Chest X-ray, PA view. Patient: 45 years old, sex F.
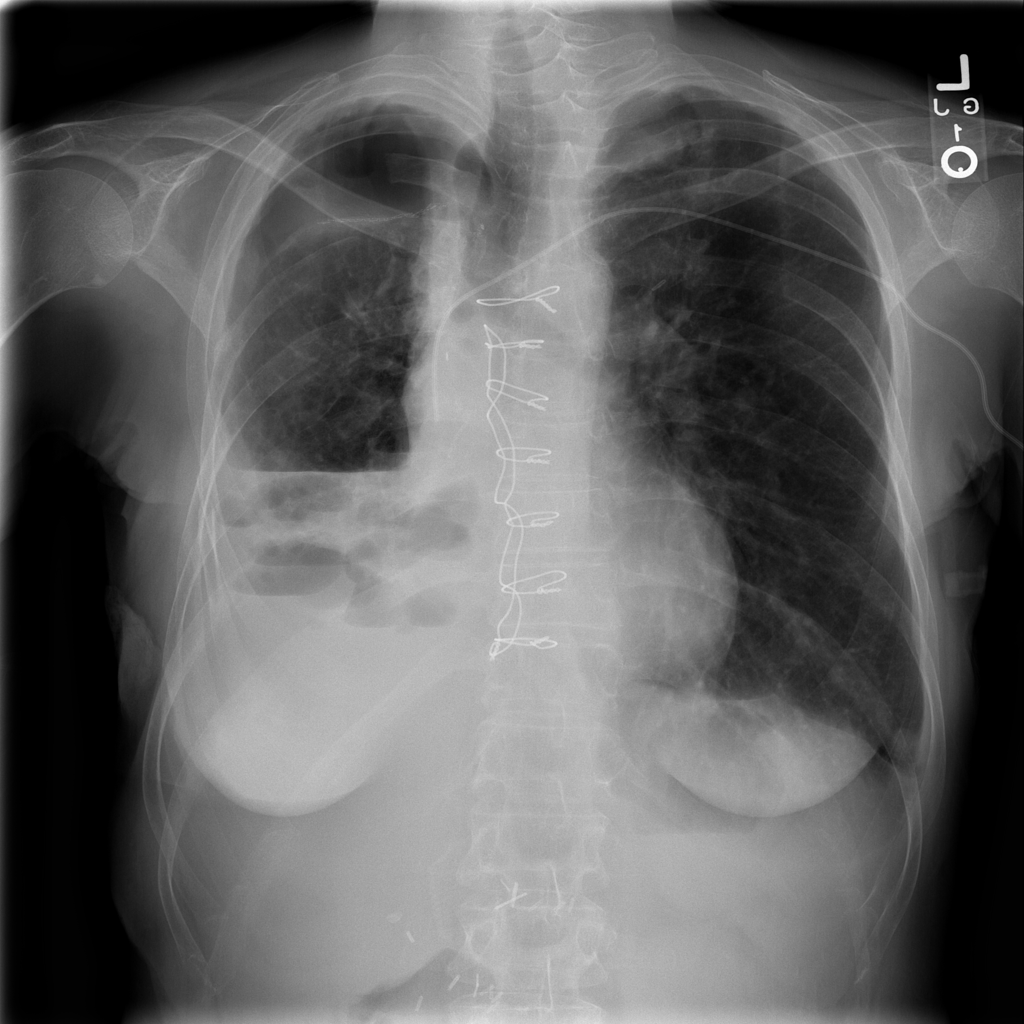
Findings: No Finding